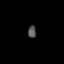
Tissue: prostate
Cell type: Fibroblasts
Senescence score: 0.7
Nuclear area (px): 93
Mean DAPI intensity: 86.591